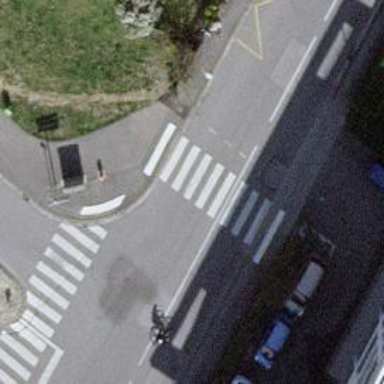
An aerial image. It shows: Uncontrolled zebra crossing on the road.